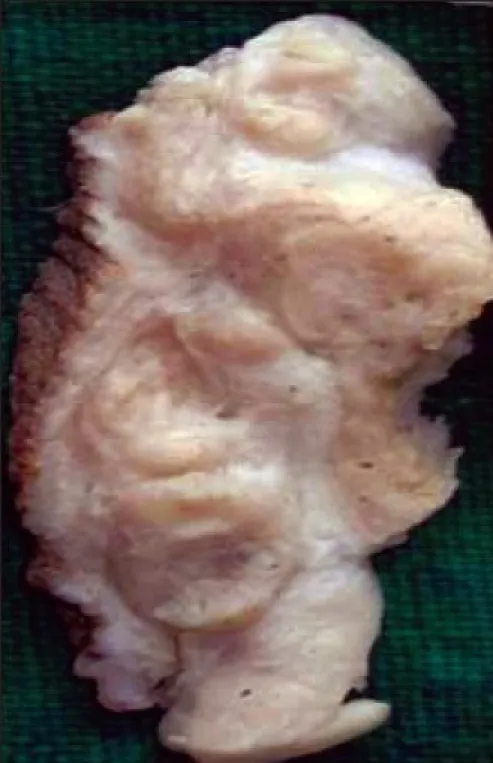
Cut-surface of the mass shows whitish, nodular, round, glistening areas with yellow-brown soft areas in the centre.
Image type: pathology (h&e)